Question: Any idea or link of how to declare / use a particular image or icon to represent a custom or commonly used class / object in U.M.L. (Custom U.M.L. extension), not just "<< my stereotype >>" ?
By example, U.M.L. 2.* has custom images for 3 - layers methodology:

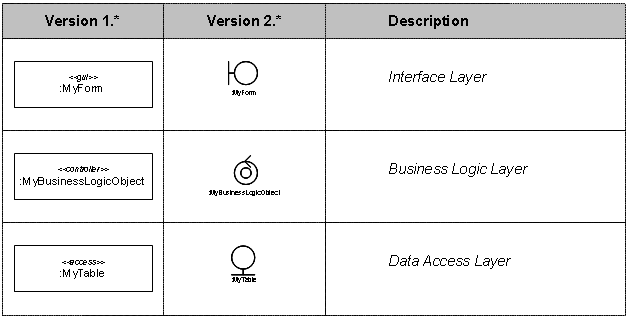
Answer: To my knowledge there's no formal and/or standard way to define custom representations in the language itself. There are tools which support it (e.g. MagicDraw, Rational Rose iirc) but the mechanism is tool-dependent.
hth.